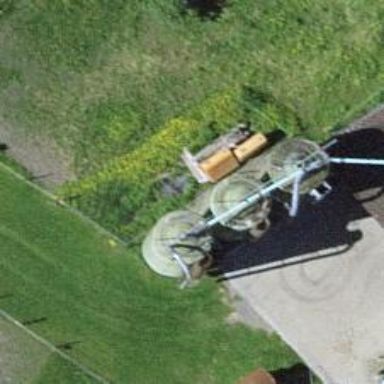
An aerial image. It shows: Silo.